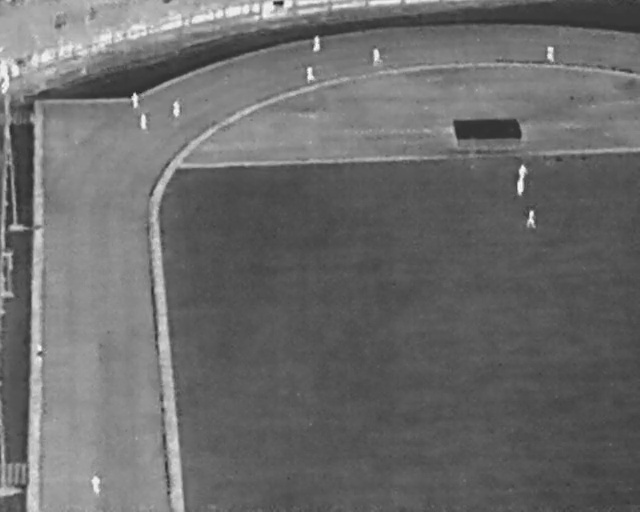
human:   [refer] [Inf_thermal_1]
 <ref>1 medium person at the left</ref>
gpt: <box>[[4, 68, 8, 70, 2]]</box>

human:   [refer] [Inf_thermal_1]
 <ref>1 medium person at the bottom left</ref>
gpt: <box>[[13, 93, 16, 95, 2]]</box>

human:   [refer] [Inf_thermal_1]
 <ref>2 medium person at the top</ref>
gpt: <box>[[47, 13, 50, 15, 2], [57, 9, 60, 12, 2]]</box>

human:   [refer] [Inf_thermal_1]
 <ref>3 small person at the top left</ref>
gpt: <box>[[19, 18, 22, 20, 2], [21, 23, 23, 24, 2], [26, 20, 28, 21, 2]]</box>

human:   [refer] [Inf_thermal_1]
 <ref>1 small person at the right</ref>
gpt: <box>[[80, 35, 82, 37, 2]]</box>

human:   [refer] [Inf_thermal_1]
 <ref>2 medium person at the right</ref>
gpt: <box>[[80, 32, 82, 34, 2], [81, 41, 84, 43, 2]]</box>